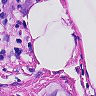
Metastatic tissue present: yes